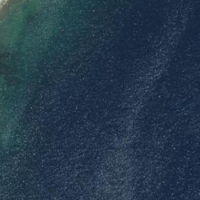
EUNIS habitat code: 14
Species observed at this site:
Sambucus racemosa
Petasites albus